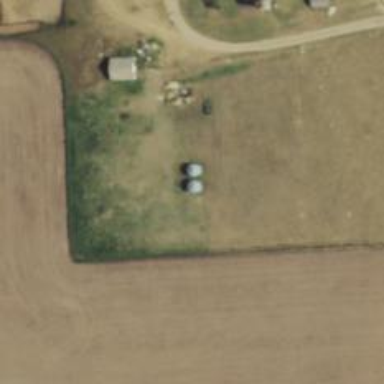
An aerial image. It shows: Silo.